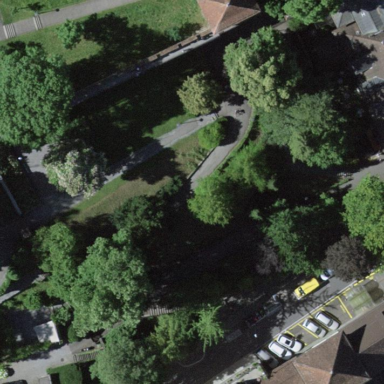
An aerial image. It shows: Park.